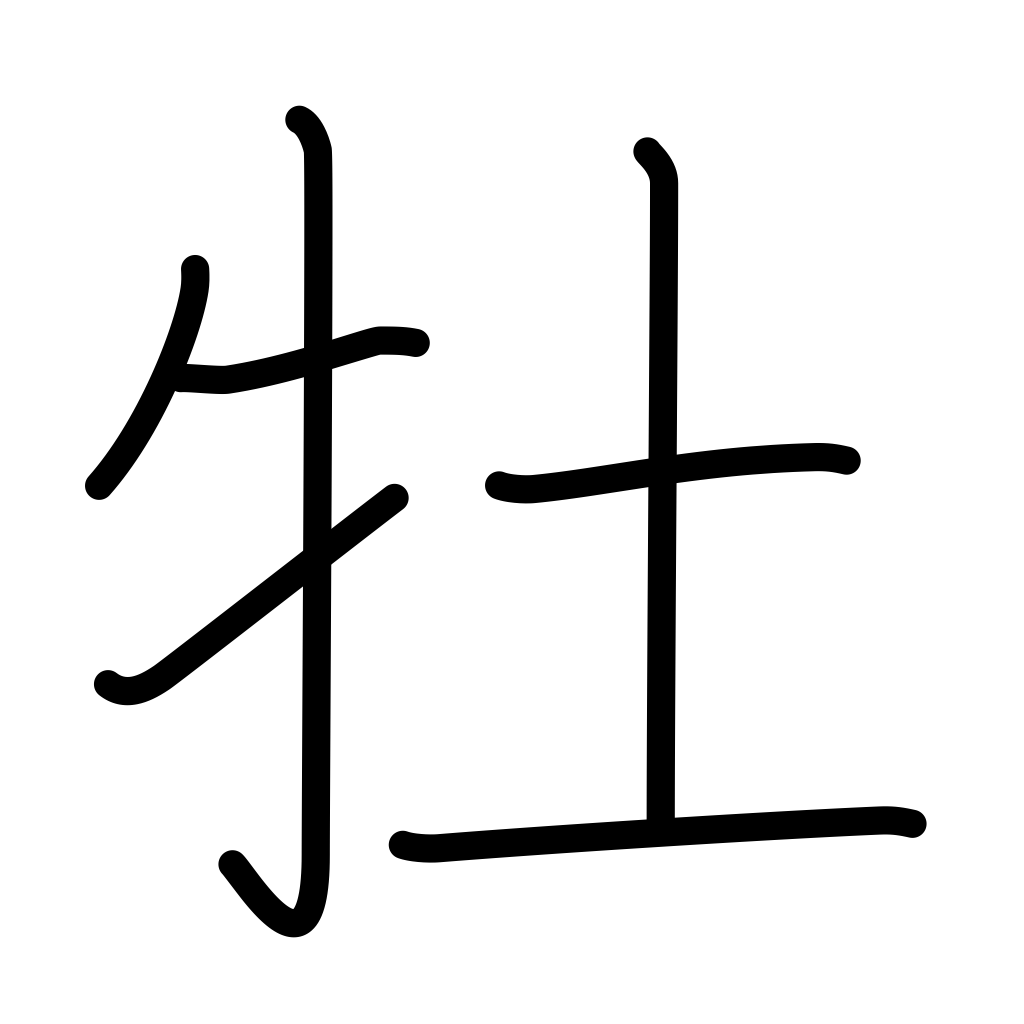
Meaning: male